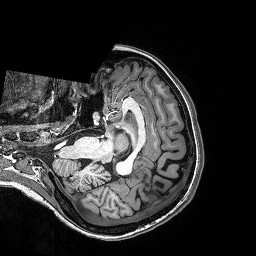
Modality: T1w
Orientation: axial